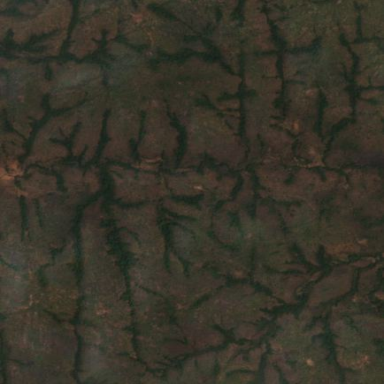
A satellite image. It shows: Forest area.